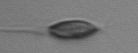
Label: Chrysochromulina